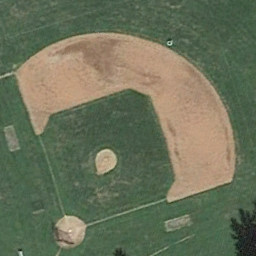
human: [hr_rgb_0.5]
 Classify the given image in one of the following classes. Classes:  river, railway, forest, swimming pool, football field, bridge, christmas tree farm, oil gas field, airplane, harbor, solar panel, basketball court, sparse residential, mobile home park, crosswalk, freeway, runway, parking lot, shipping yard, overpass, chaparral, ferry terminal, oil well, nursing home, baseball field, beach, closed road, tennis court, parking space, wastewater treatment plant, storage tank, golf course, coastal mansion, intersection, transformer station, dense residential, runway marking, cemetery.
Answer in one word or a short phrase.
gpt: baseball field